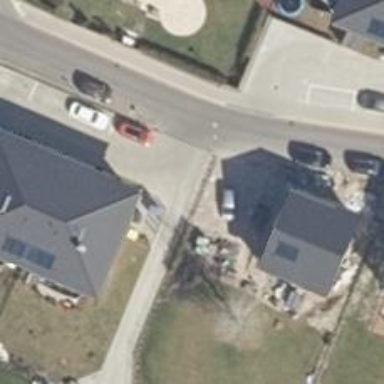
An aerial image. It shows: Service road with paved surface.